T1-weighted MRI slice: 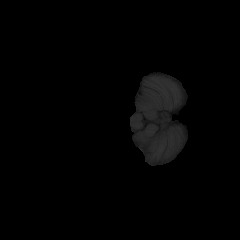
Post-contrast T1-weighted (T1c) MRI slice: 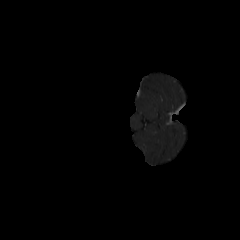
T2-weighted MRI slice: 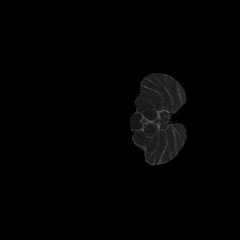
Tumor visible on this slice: no